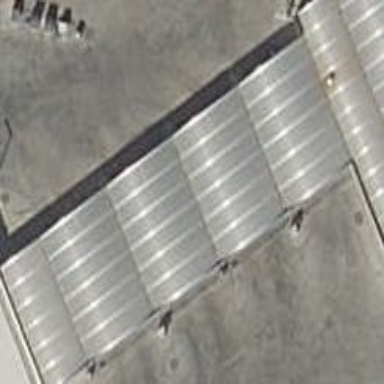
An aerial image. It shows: Car wash facility located under roof.